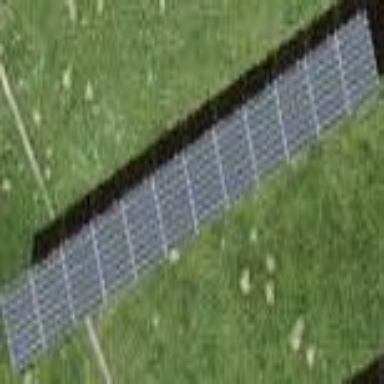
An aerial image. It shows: Solar power generator using photovoltaic panels.